Field crop: tomato
Growth stage: 2
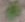
Species: solanum